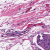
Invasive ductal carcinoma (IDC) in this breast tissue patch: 0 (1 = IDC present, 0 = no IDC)